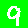
Digit: 9